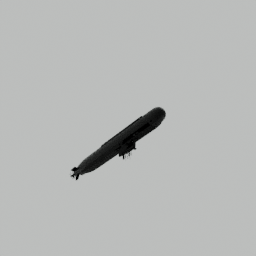
Label: mechanical